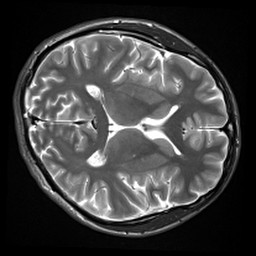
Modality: inplaneT2
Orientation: axial
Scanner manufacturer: siemens
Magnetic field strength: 3 T
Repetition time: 7.02 s
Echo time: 0.069 s